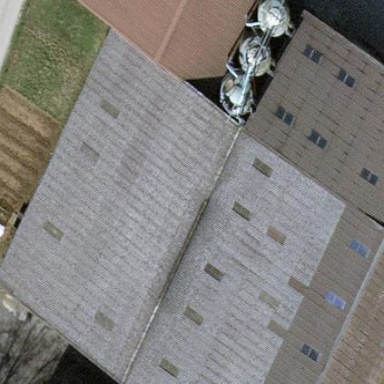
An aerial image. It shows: Gabled roof on farm auxiliary building.